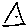
Label: triangle